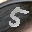
Label: 5